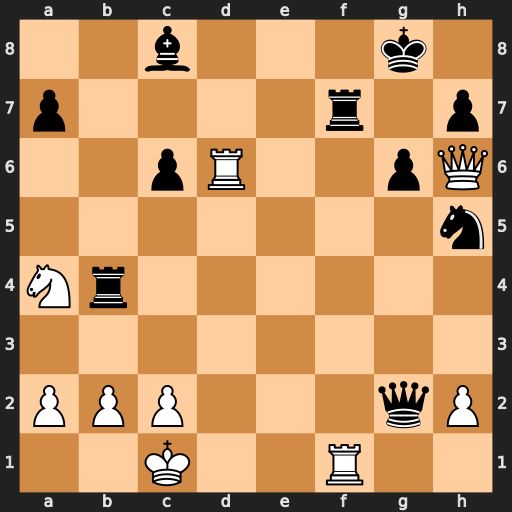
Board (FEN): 2b3k1/p4r1p/2pR2pQ/7n/Nr6/8/PPP3qP/2K2R2
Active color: w
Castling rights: -
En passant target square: -
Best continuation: Rd8+ Rf8 Rdxf8#